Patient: sex F, age 69
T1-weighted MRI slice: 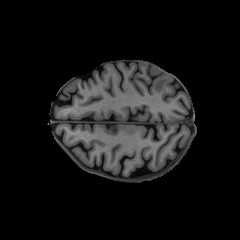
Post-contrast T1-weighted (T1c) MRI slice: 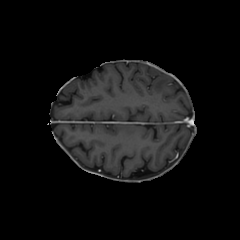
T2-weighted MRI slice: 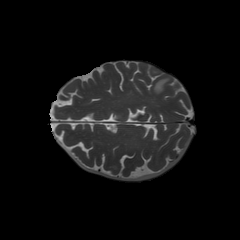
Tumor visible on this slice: yes
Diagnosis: Glioblastoma, IDH-wildtype
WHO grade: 4